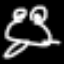
Label: frog